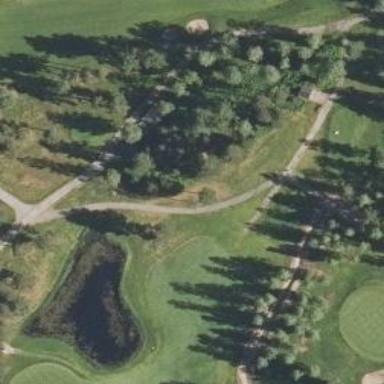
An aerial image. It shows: Path used for both walking and golf.